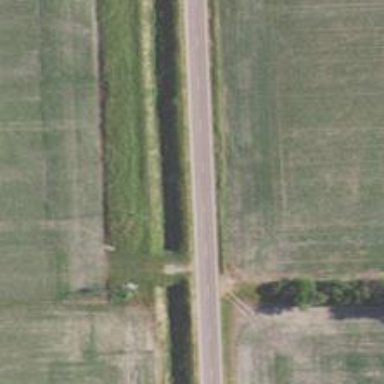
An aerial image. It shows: Culvert tunnel.